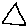
Label: triangle